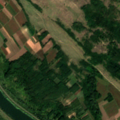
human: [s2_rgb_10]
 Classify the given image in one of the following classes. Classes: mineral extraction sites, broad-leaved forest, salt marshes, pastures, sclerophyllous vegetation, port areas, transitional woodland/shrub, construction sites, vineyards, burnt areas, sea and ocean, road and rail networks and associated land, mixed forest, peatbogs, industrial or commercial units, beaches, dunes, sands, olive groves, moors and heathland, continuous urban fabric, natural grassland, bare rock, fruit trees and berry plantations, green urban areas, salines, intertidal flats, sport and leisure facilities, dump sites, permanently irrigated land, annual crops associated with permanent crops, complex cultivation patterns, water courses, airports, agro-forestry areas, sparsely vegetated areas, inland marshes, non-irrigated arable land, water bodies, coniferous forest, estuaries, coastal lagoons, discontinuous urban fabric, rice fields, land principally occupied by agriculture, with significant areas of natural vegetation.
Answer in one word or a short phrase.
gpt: complex cultivation patterns, land principally occupied by agriculture, with significant areas of natural vegetation, broad-leaved forest, natural grassland, transitional woodland/shrub, water courses